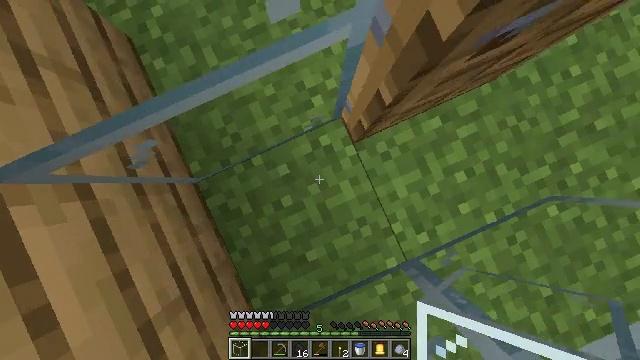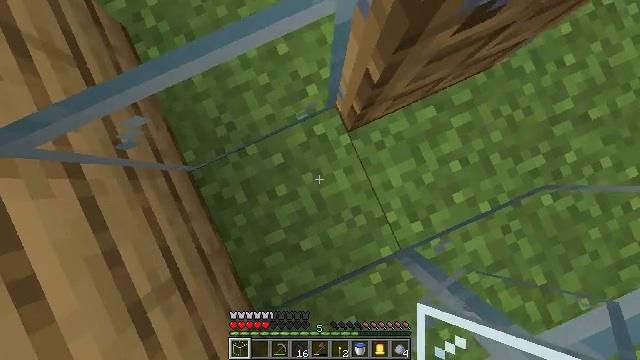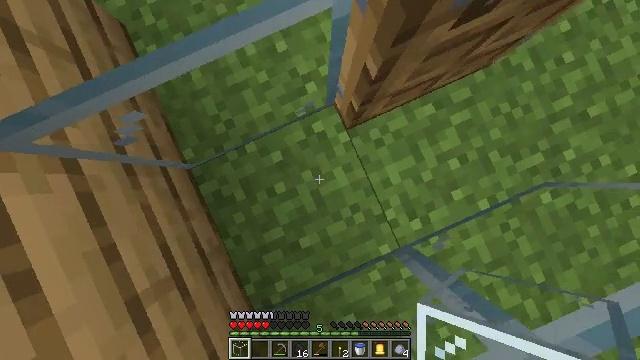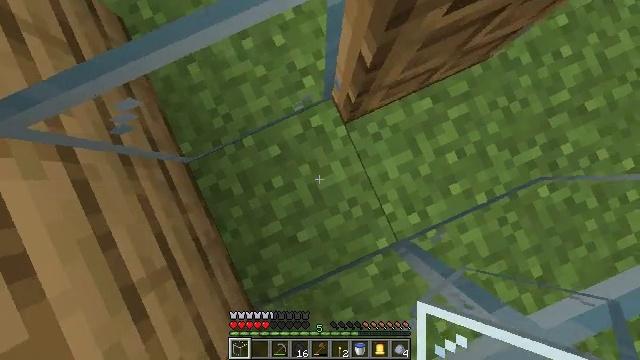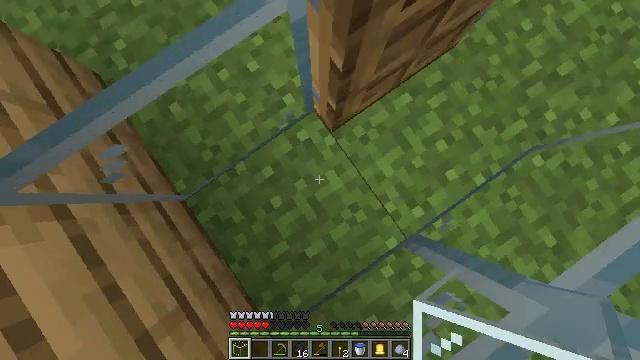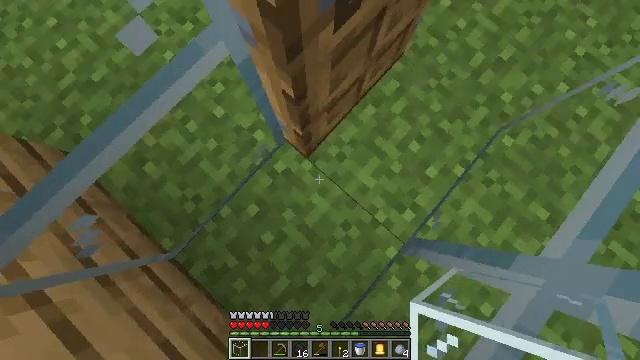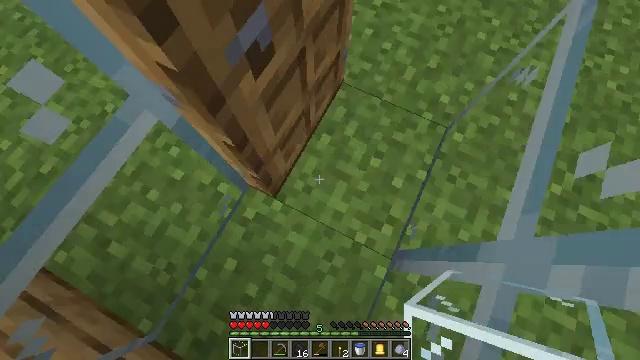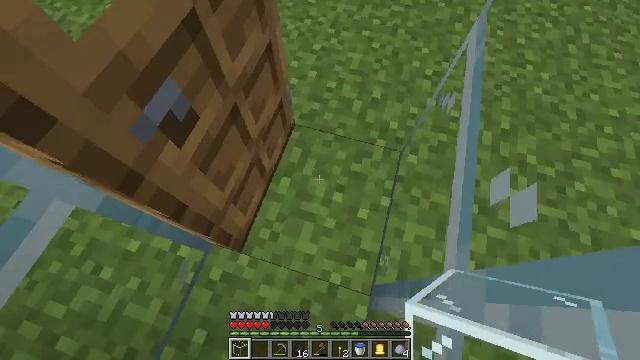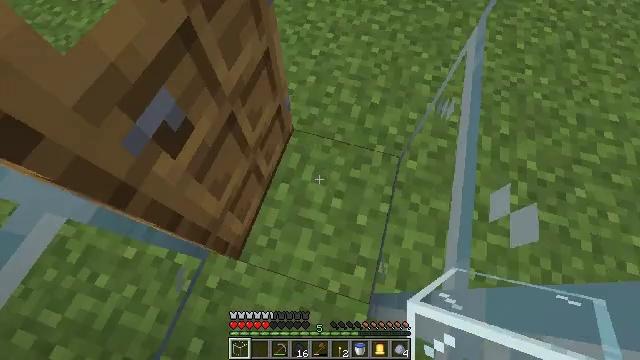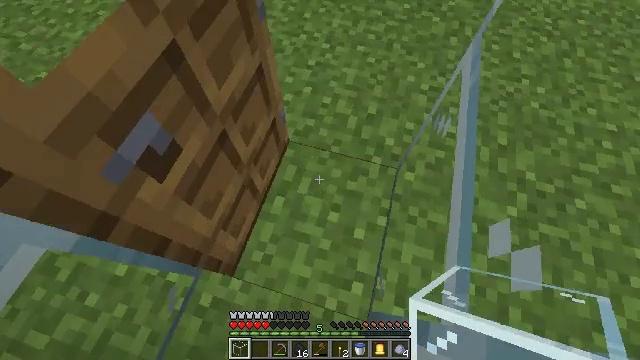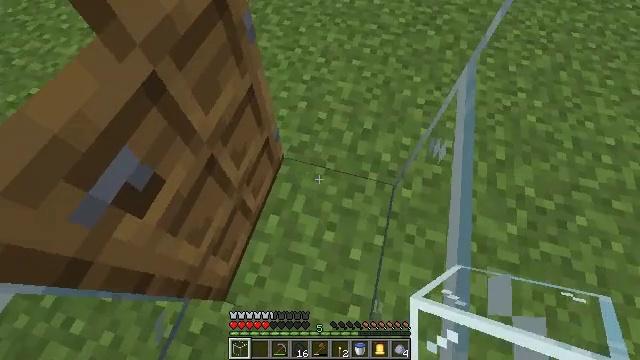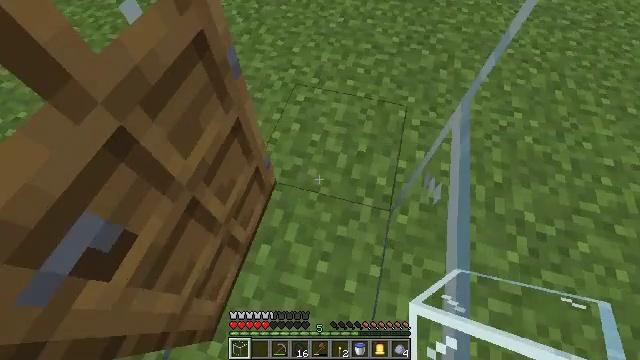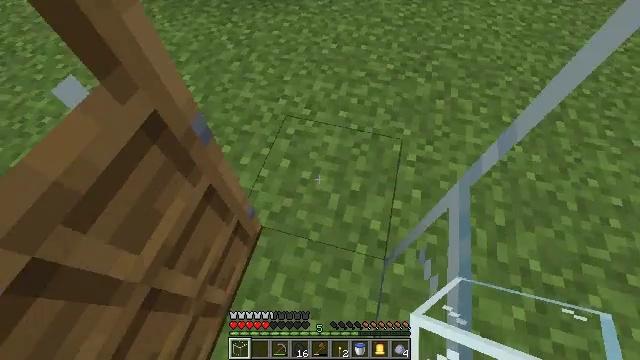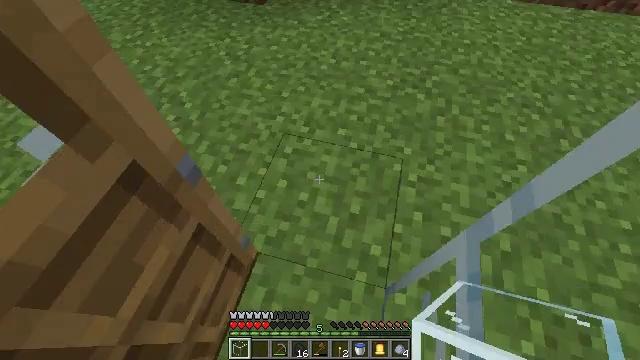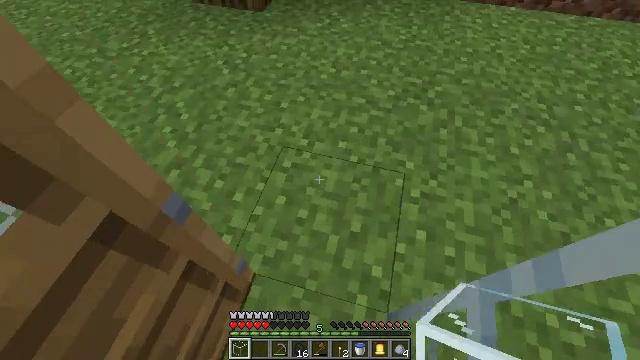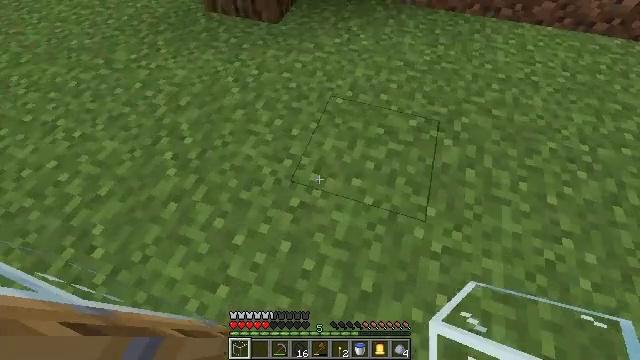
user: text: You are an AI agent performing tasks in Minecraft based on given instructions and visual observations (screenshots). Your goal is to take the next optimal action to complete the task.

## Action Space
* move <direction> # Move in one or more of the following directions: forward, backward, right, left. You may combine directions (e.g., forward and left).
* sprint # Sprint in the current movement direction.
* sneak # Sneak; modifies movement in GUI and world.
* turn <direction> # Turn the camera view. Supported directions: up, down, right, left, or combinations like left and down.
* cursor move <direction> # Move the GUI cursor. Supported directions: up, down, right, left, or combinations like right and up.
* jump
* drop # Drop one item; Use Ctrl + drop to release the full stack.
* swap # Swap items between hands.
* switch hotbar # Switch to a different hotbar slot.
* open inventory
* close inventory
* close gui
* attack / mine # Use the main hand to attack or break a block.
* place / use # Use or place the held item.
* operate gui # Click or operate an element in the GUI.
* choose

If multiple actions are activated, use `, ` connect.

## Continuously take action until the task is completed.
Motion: motion action
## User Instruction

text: Mine the glass to clear the view.
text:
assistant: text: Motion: move right
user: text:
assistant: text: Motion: no_op
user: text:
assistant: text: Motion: no_op
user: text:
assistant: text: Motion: turn right and up
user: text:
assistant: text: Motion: move right, turn right and up
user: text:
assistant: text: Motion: move right, turn right and up
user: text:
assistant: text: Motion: move right, turn right and up
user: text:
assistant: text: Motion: move right
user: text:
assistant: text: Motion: move right, turn up
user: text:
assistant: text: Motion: move forward and move right, turn up
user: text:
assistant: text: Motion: move forward and move right, turn up
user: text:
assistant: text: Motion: move forward and move right, turn up
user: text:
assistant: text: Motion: move forward, turn up
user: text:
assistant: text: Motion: move forward
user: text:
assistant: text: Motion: move forward, turn left
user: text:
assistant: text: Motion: move forward, turn left and down
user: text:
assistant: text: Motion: move forward, turn left and down
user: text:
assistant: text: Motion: turn left and down
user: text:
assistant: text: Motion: turn left and down
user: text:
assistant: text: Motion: turn left and down
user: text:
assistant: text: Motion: turn left
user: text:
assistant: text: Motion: turn left and up
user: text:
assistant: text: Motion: turn left and up
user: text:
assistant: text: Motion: turn left and up
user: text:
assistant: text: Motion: turn left and up
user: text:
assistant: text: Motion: turn left and up
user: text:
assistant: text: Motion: turn left
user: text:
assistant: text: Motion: turn left and up
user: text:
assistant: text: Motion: turn left and up
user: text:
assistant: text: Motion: turn up